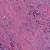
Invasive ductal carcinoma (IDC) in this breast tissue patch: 0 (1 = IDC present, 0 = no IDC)